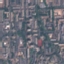
Label: Residential